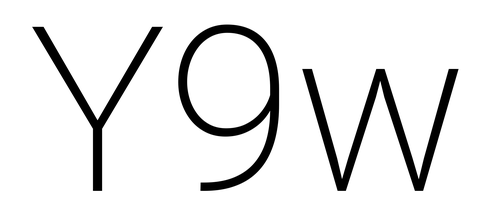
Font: Roboto_ExtraLight